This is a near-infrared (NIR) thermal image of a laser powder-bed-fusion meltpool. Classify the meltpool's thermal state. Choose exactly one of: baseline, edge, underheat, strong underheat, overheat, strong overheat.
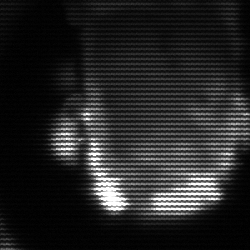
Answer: baseline